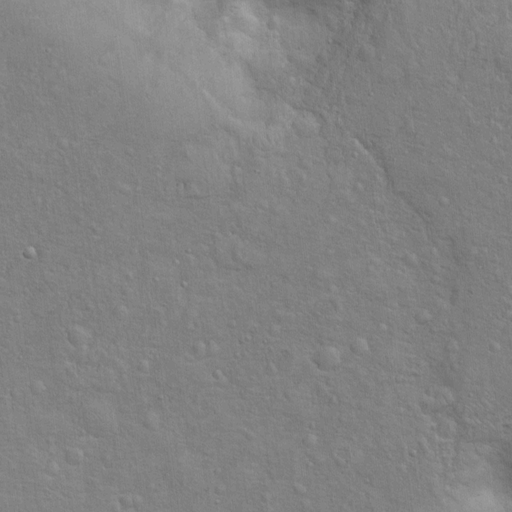
Objects detected: cone, cone